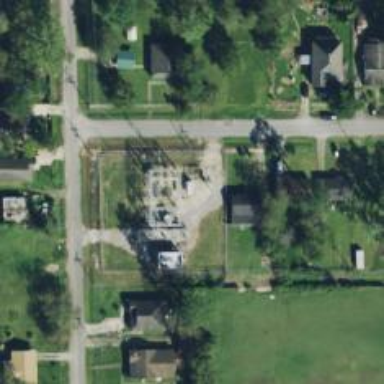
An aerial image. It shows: Outdoor distribution substation.